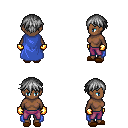
a pixel art fantasy rpg character, female body template, human, dark skin, blue cape, magenta pants, gray short bangs hairstyle, gold gloves, brown slippers, four views (front, back, left, right), 2x2 character sprite sheet, small pixel art, hard edges, no anti-aliasing